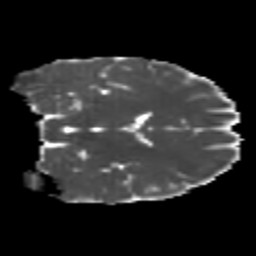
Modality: MD
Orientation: coronal
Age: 18
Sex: female
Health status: healthy
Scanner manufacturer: philips
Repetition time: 7.383 s
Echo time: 0.08599 s